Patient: sex F, age 31
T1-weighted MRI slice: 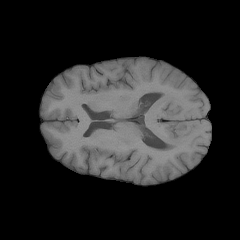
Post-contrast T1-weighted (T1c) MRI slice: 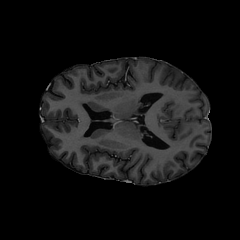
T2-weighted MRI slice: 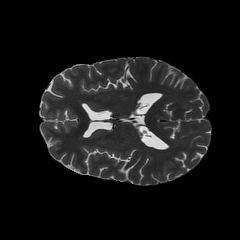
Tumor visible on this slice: no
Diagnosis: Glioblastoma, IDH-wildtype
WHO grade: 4